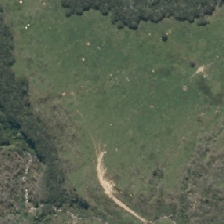
Land cover: low_producing_grassland